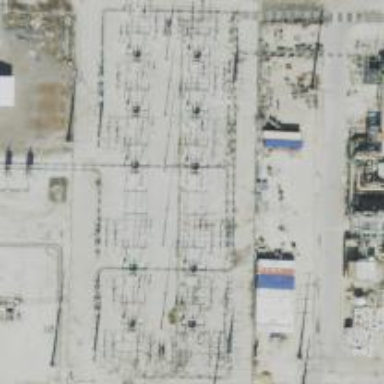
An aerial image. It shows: Switch used for power control.